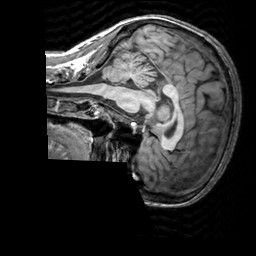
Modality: T1w
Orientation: sagittal
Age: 34
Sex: female
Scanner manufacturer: siemens
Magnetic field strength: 3 T
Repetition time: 2.3 s
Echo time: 0.00303 s